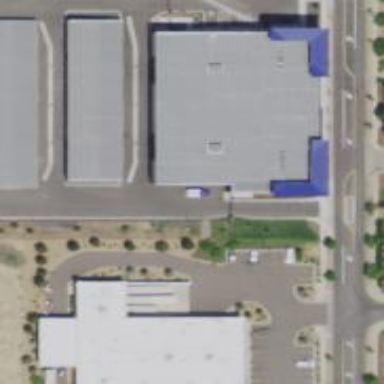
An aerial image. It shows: Building that serves as storage rental shop.